一年级 · 组合数学
利用 $\square$ 可以画出 ( ) 个不同的长方形。
    (1) 6
    (2) 4
    (3) 3

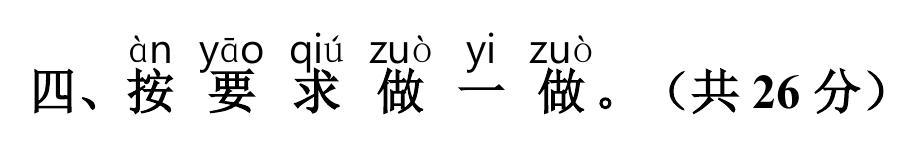
答案: (3)